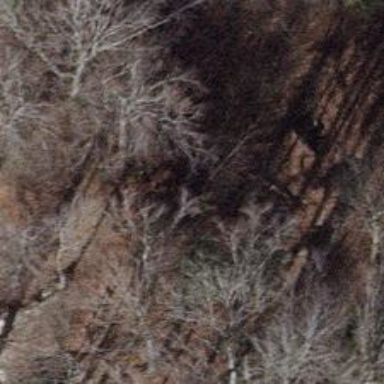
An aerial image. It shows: Brown bench.